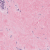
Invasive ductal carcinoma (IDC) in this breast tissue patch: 1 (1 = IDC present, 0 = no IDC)